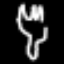
Label: fork